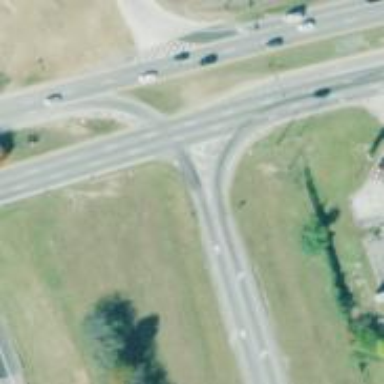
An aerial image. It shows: Asphalt road classified as primary highway with expressway characteristics.